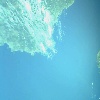
Label: water